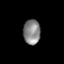
Tissue: prostate
Cell type: Endothelial cells
Senescence score: 0.6863
Nuclear area (px): 411
Mean DAPI intensity: 135.292